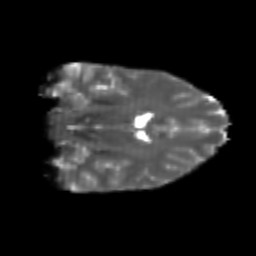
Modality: T2w
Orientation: coronal
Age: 24
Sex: female
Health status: healthy
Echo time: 0.074 s